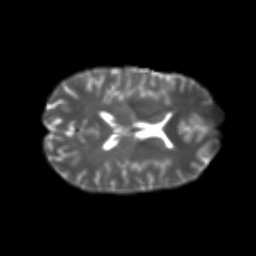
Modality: T2w
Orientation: axial
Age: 24
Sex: female
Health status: healthy
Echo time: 0.074 s